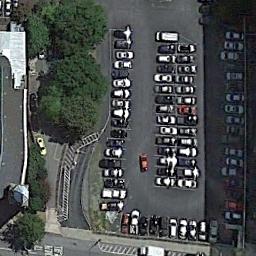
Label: parking_lot